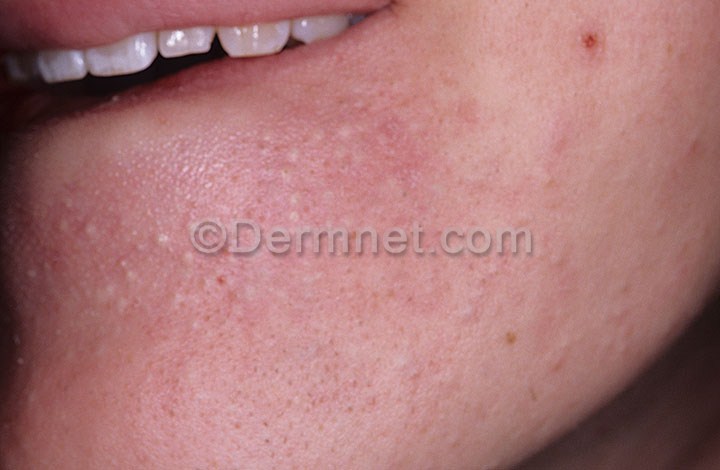
Disease: Acne and Rosacea Photos